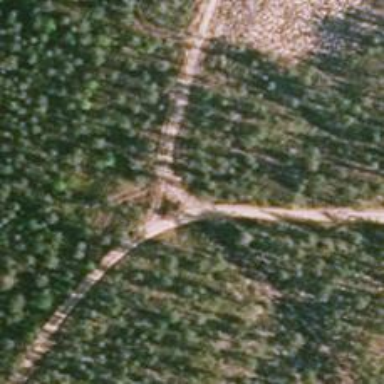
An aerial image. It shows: Unclassified road.